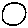
Label: circle